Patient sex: M
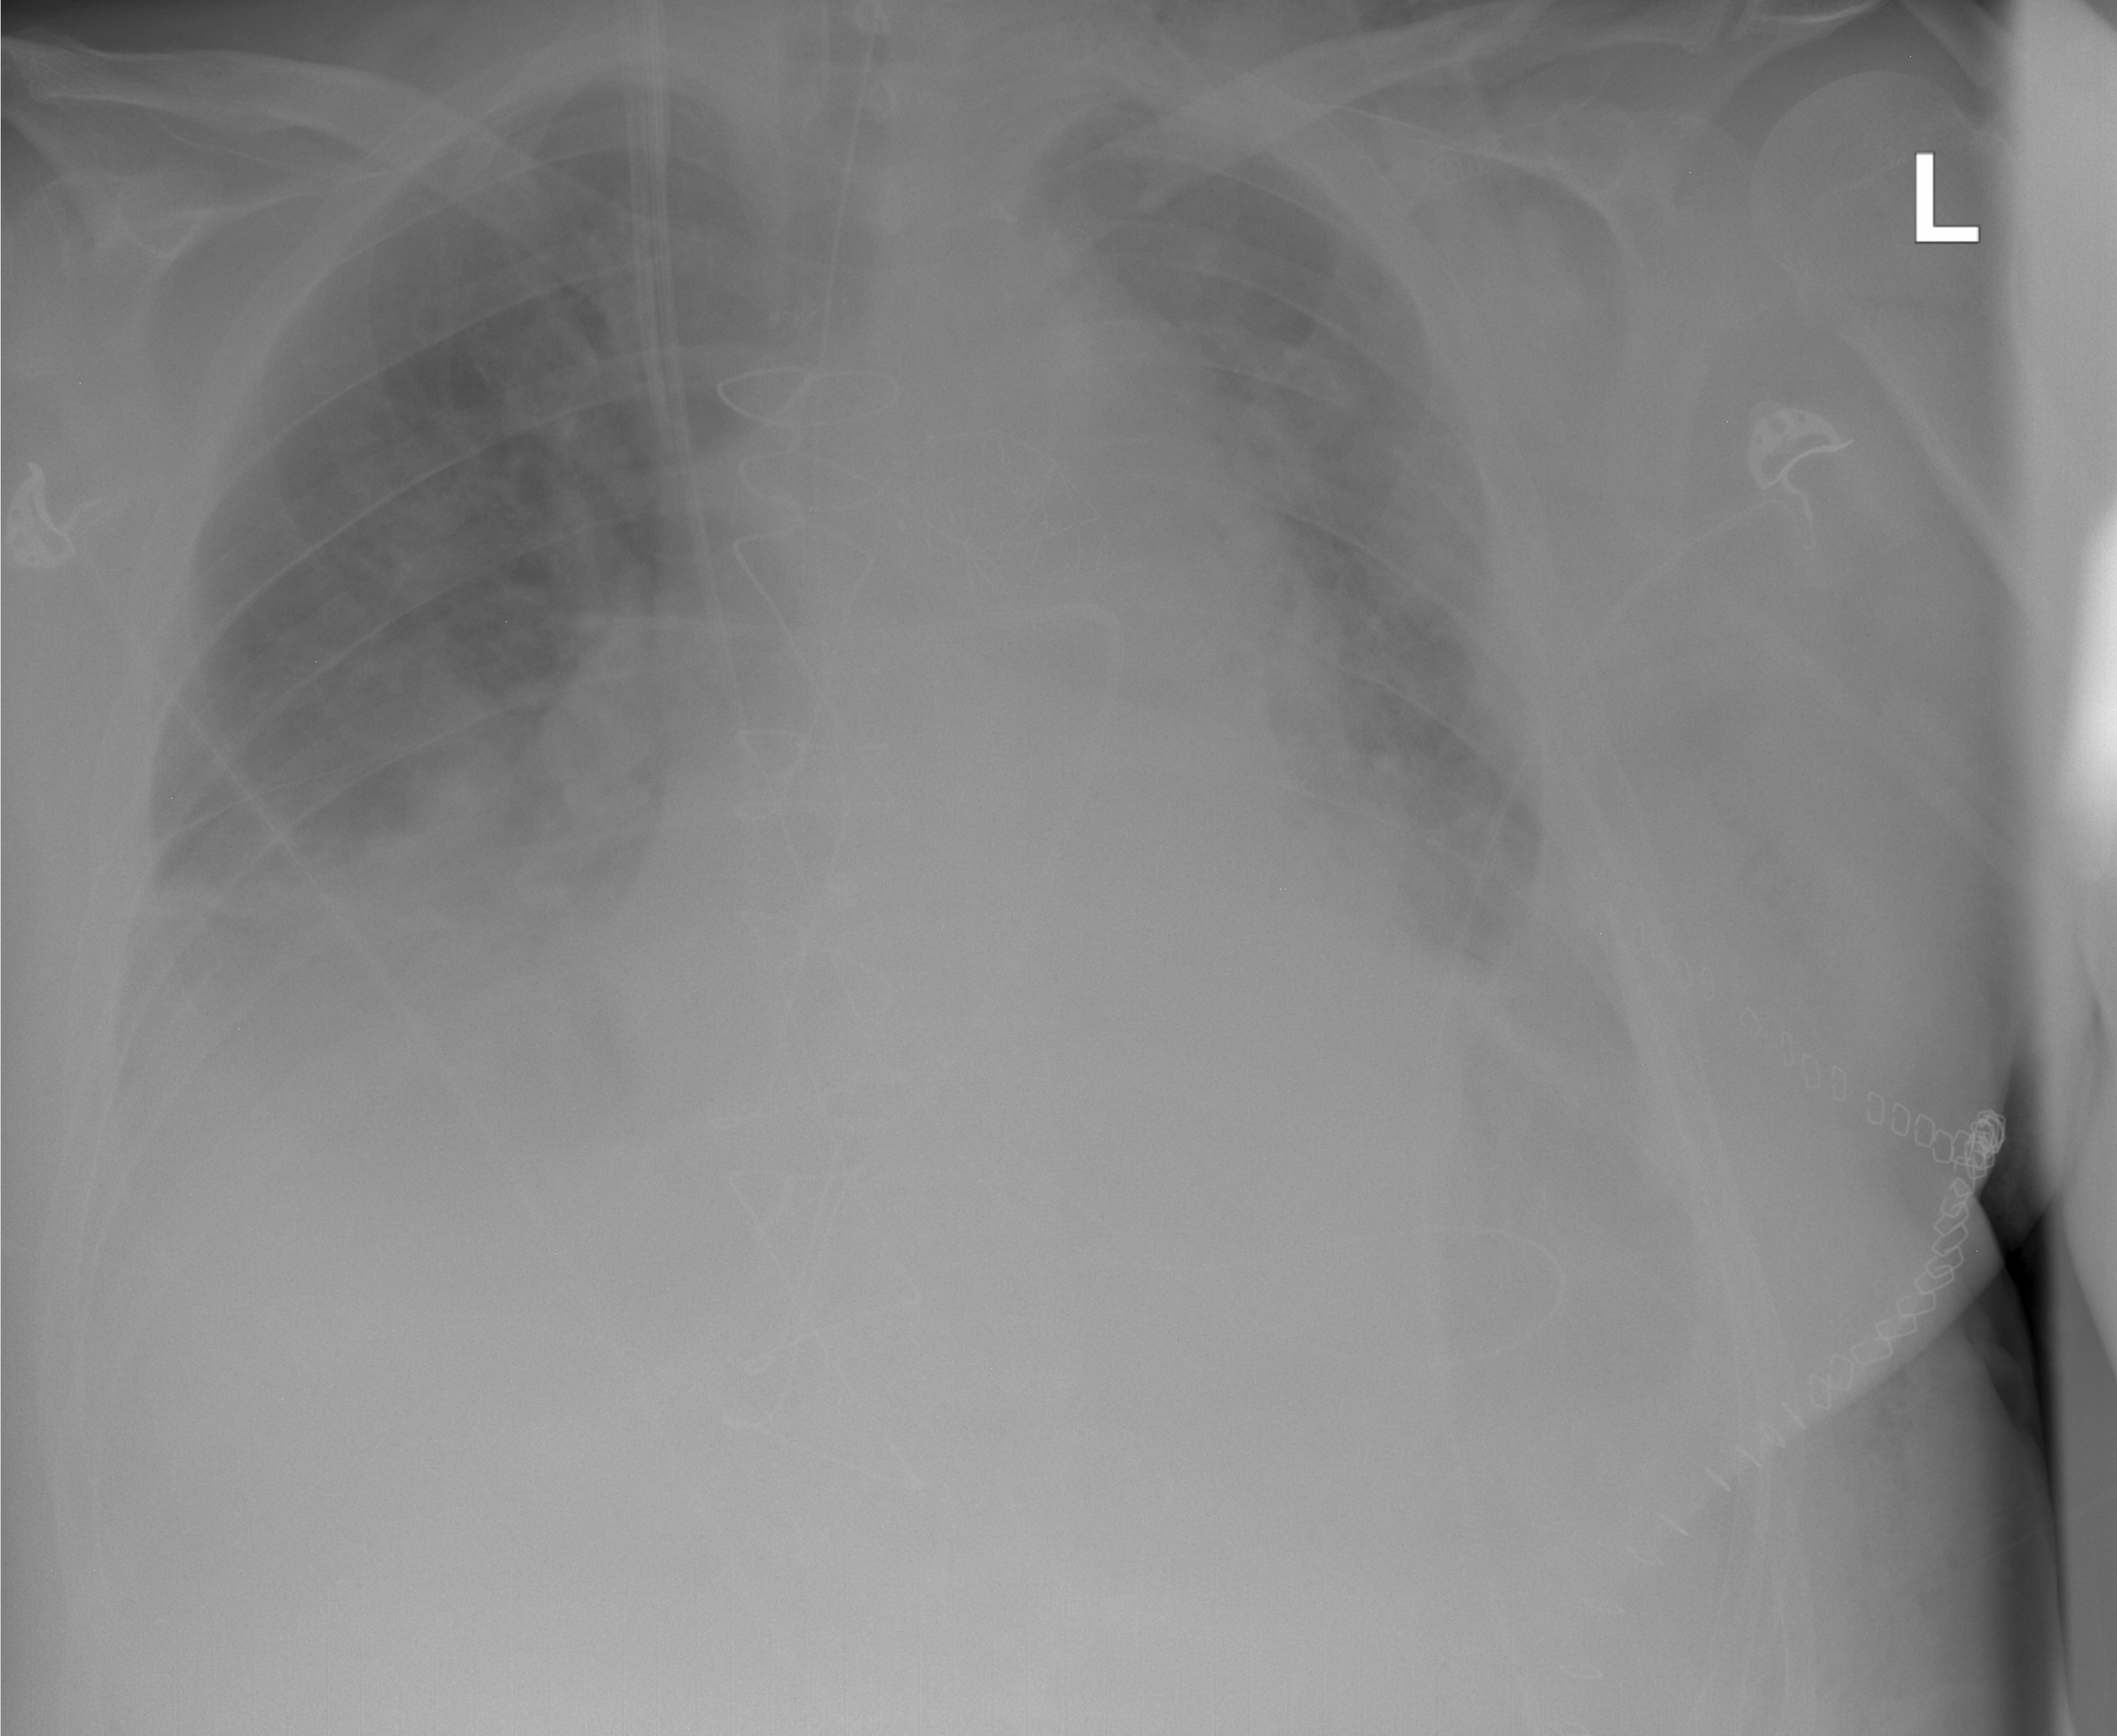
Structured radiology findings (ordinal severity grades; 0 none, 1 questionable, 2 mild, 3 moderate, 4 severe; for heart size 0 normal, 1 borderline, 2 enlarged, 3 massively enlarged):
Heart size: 1
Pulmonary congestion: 3
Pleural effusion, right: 2
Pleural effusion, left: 2
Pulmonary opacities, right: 2
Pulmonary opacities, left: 2
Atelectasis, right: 2
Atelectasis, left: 3